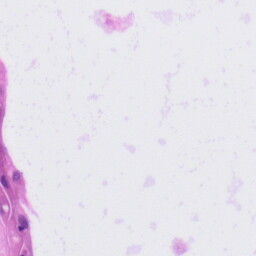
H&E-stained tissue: Tonsil